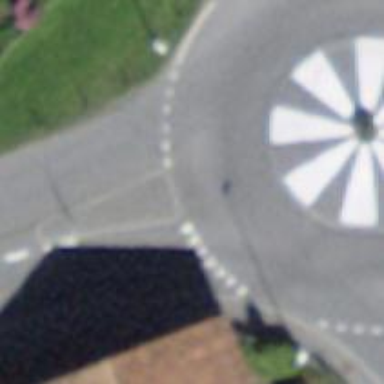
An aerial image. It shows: Secondary road with asphalt surface leading to roundabout junction.